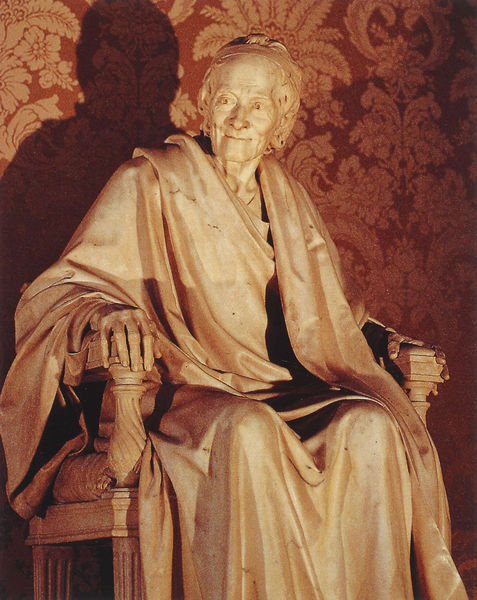
Titel: Voltaire
Künstler: Jean-Antoine Houdon
Institution: Paris, Comedie Francaise
Schlagwörter: hand, mann, umhang, frau, holz, marmor, nase, stuhl, blick, alt, alte, falten, mensch, stein, ärmel, hals, hände, figur, gewand, haare, mantel, sessel, sitzend, skulptur, lächeln, haarband, kissen, thron, tapete, stola, foto, fotografie, greis, schnitzerei, toga, reifen, stoa, häde, drechselei, lcoken, grreis